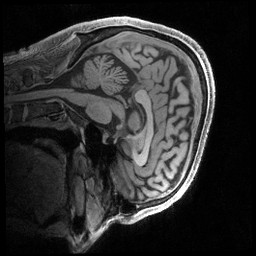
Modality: T1w
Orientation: sagittal
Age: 52
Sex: male
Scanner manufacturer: siemens
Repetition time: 2.4 s
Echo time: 0.00231 s